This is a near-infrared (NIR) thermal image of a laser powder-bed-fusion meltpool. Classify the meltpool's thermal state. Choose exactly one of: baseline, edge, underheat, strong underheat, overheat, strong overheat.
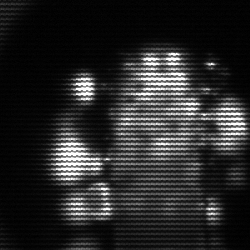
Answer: strong underheat